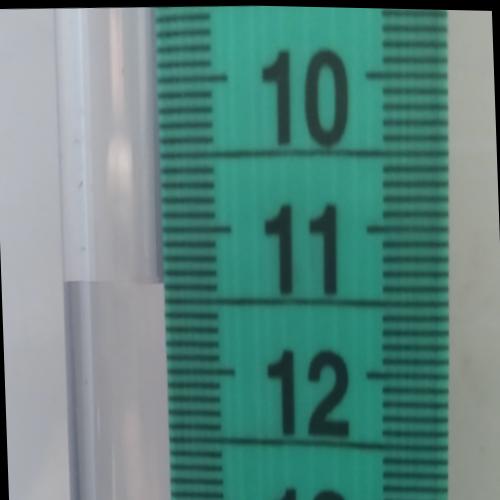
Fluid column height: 11.4 cm